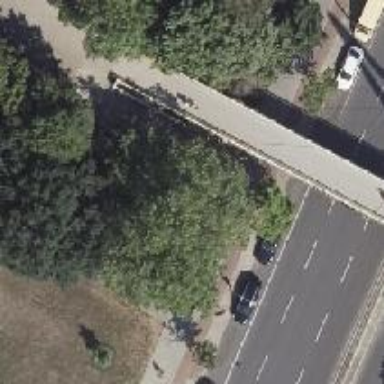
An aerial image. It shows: Footway.